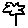
Label: tree